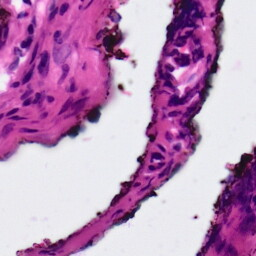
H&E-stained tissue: Ovarian